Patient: sex M, age 30
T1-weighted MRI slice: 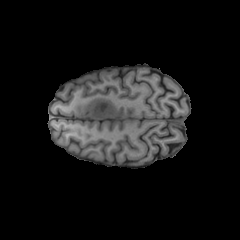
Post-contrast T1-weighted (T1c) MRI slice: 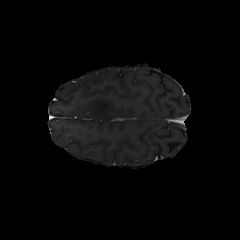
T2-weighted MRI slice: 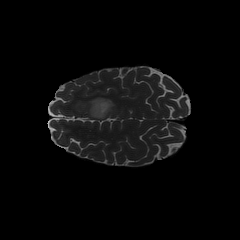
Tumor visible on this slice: yes
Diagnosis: Astrocytoma, IDH-mutant
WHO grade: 2